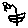
Label: flower